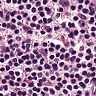
Metastatic tissue present: no